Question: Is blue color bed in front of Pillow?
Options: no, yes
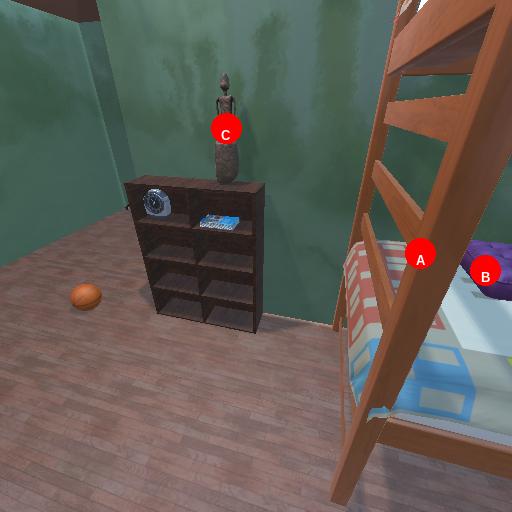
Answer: no